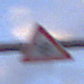
Verkehrszeichen: SchneeOderEisglaette
Umgebung: Outdoor, Nature
Tageszeit: SunriseSunset
Wetter: PartlyCloudy
Licht: Natural
Jahreszeit: NotSpecified
Kontrast: LowContrast